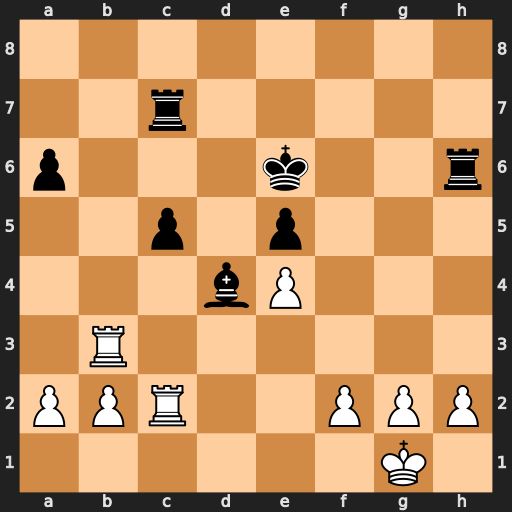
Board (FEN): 8/2r5/p3k2r/2p1p3/3bP3/1R6/PPR2PPP/6K1
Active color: w
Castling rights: -
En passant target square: -
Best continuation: Rb6+ Kd7 Rxh6